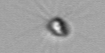
Label: Calciopappus